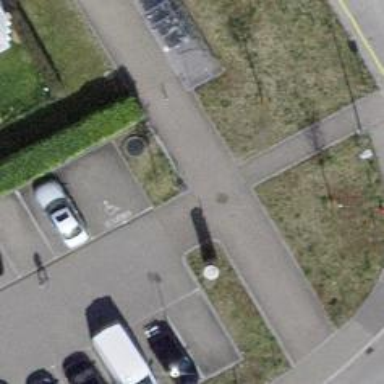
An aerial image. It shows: Unpaved footway.